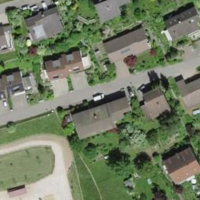
EUNIS habitat code: 55
Species observed at this site:
Geranium sanguineum